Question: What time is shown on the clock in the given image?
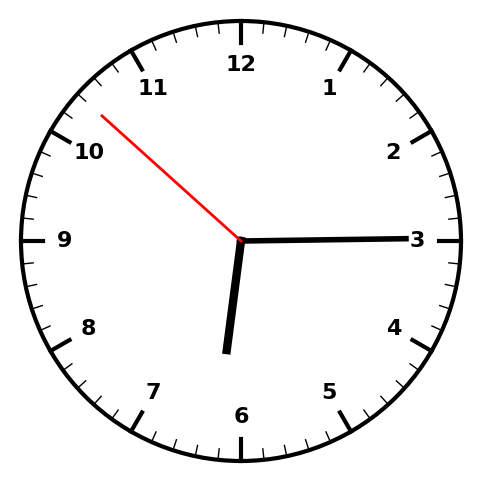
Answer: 06:14:52